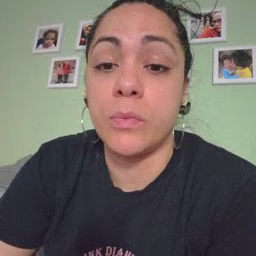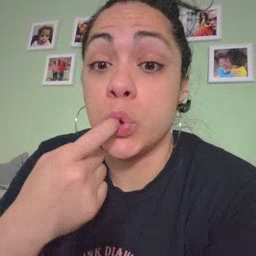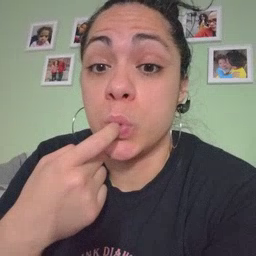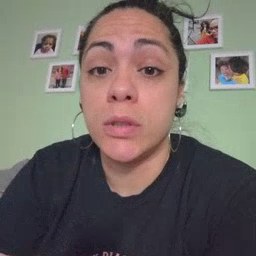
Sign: tooth